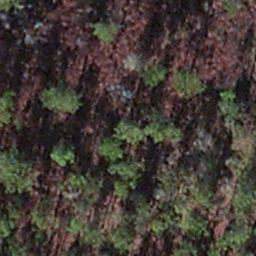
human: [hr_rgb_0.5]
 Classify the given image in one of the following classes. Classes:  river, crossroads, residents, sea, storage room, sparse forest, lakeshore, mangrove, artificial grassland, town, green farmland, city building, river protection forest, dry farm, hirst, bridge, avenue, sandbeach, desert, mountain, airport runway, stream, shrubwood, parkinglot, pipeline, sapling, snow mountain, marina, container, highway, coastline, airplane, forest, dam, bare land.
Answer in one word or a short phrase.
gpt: sapling